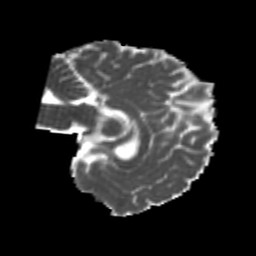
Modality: MD
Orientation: sagittal
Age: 20
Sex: female
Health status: healthy
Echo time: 0.074 s